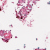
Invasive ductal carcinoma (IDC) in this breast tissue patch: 0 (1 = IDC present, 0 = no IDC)